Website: bh-photo
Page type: gifting
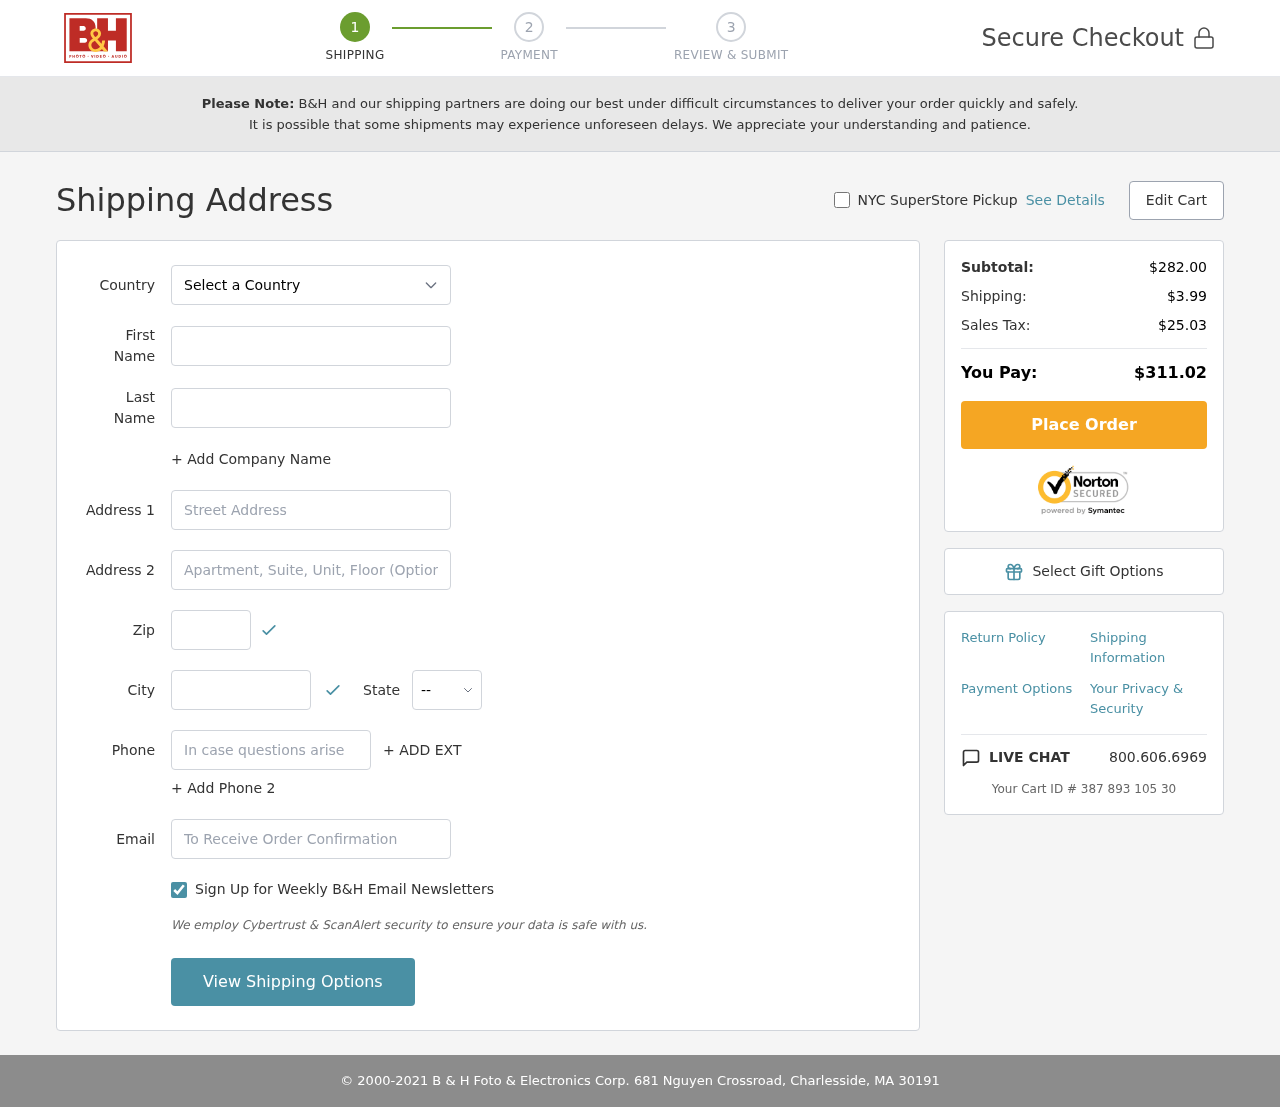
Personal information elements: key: PII_CITY
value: Charlesside
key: PII_COUNTRY
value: United States
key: PII_EMAIL
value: maryrichardson@gmail.com
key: PII_FIRSTNAME
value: Mary
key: PII_LASTNAME
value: Richardson
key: PII_PHONE
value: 4373970331
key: PII_POSTCODE
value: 30191
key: PII_STATE_ABBR
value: MA
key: PII_STREET
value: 681 Nguyen Crossroad
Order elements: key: ORDER_SUBTOTAL
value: $282.00
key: ORDER_SHIPPING_COST
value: $3.99
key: ORDER_TAX
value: $25.03
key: ORDER_TOTAL
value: $311.02
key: ORDER_ID
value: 387 893 105 30